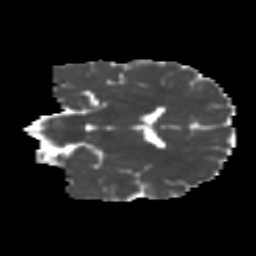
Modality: MD
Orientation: coronal
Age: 17
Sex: male
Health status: ill
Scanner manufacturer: ge
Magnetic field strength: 3 T
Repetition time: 6.776 s
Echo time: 0.0794 s